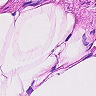
Metastatic tissue present: no